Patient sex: M
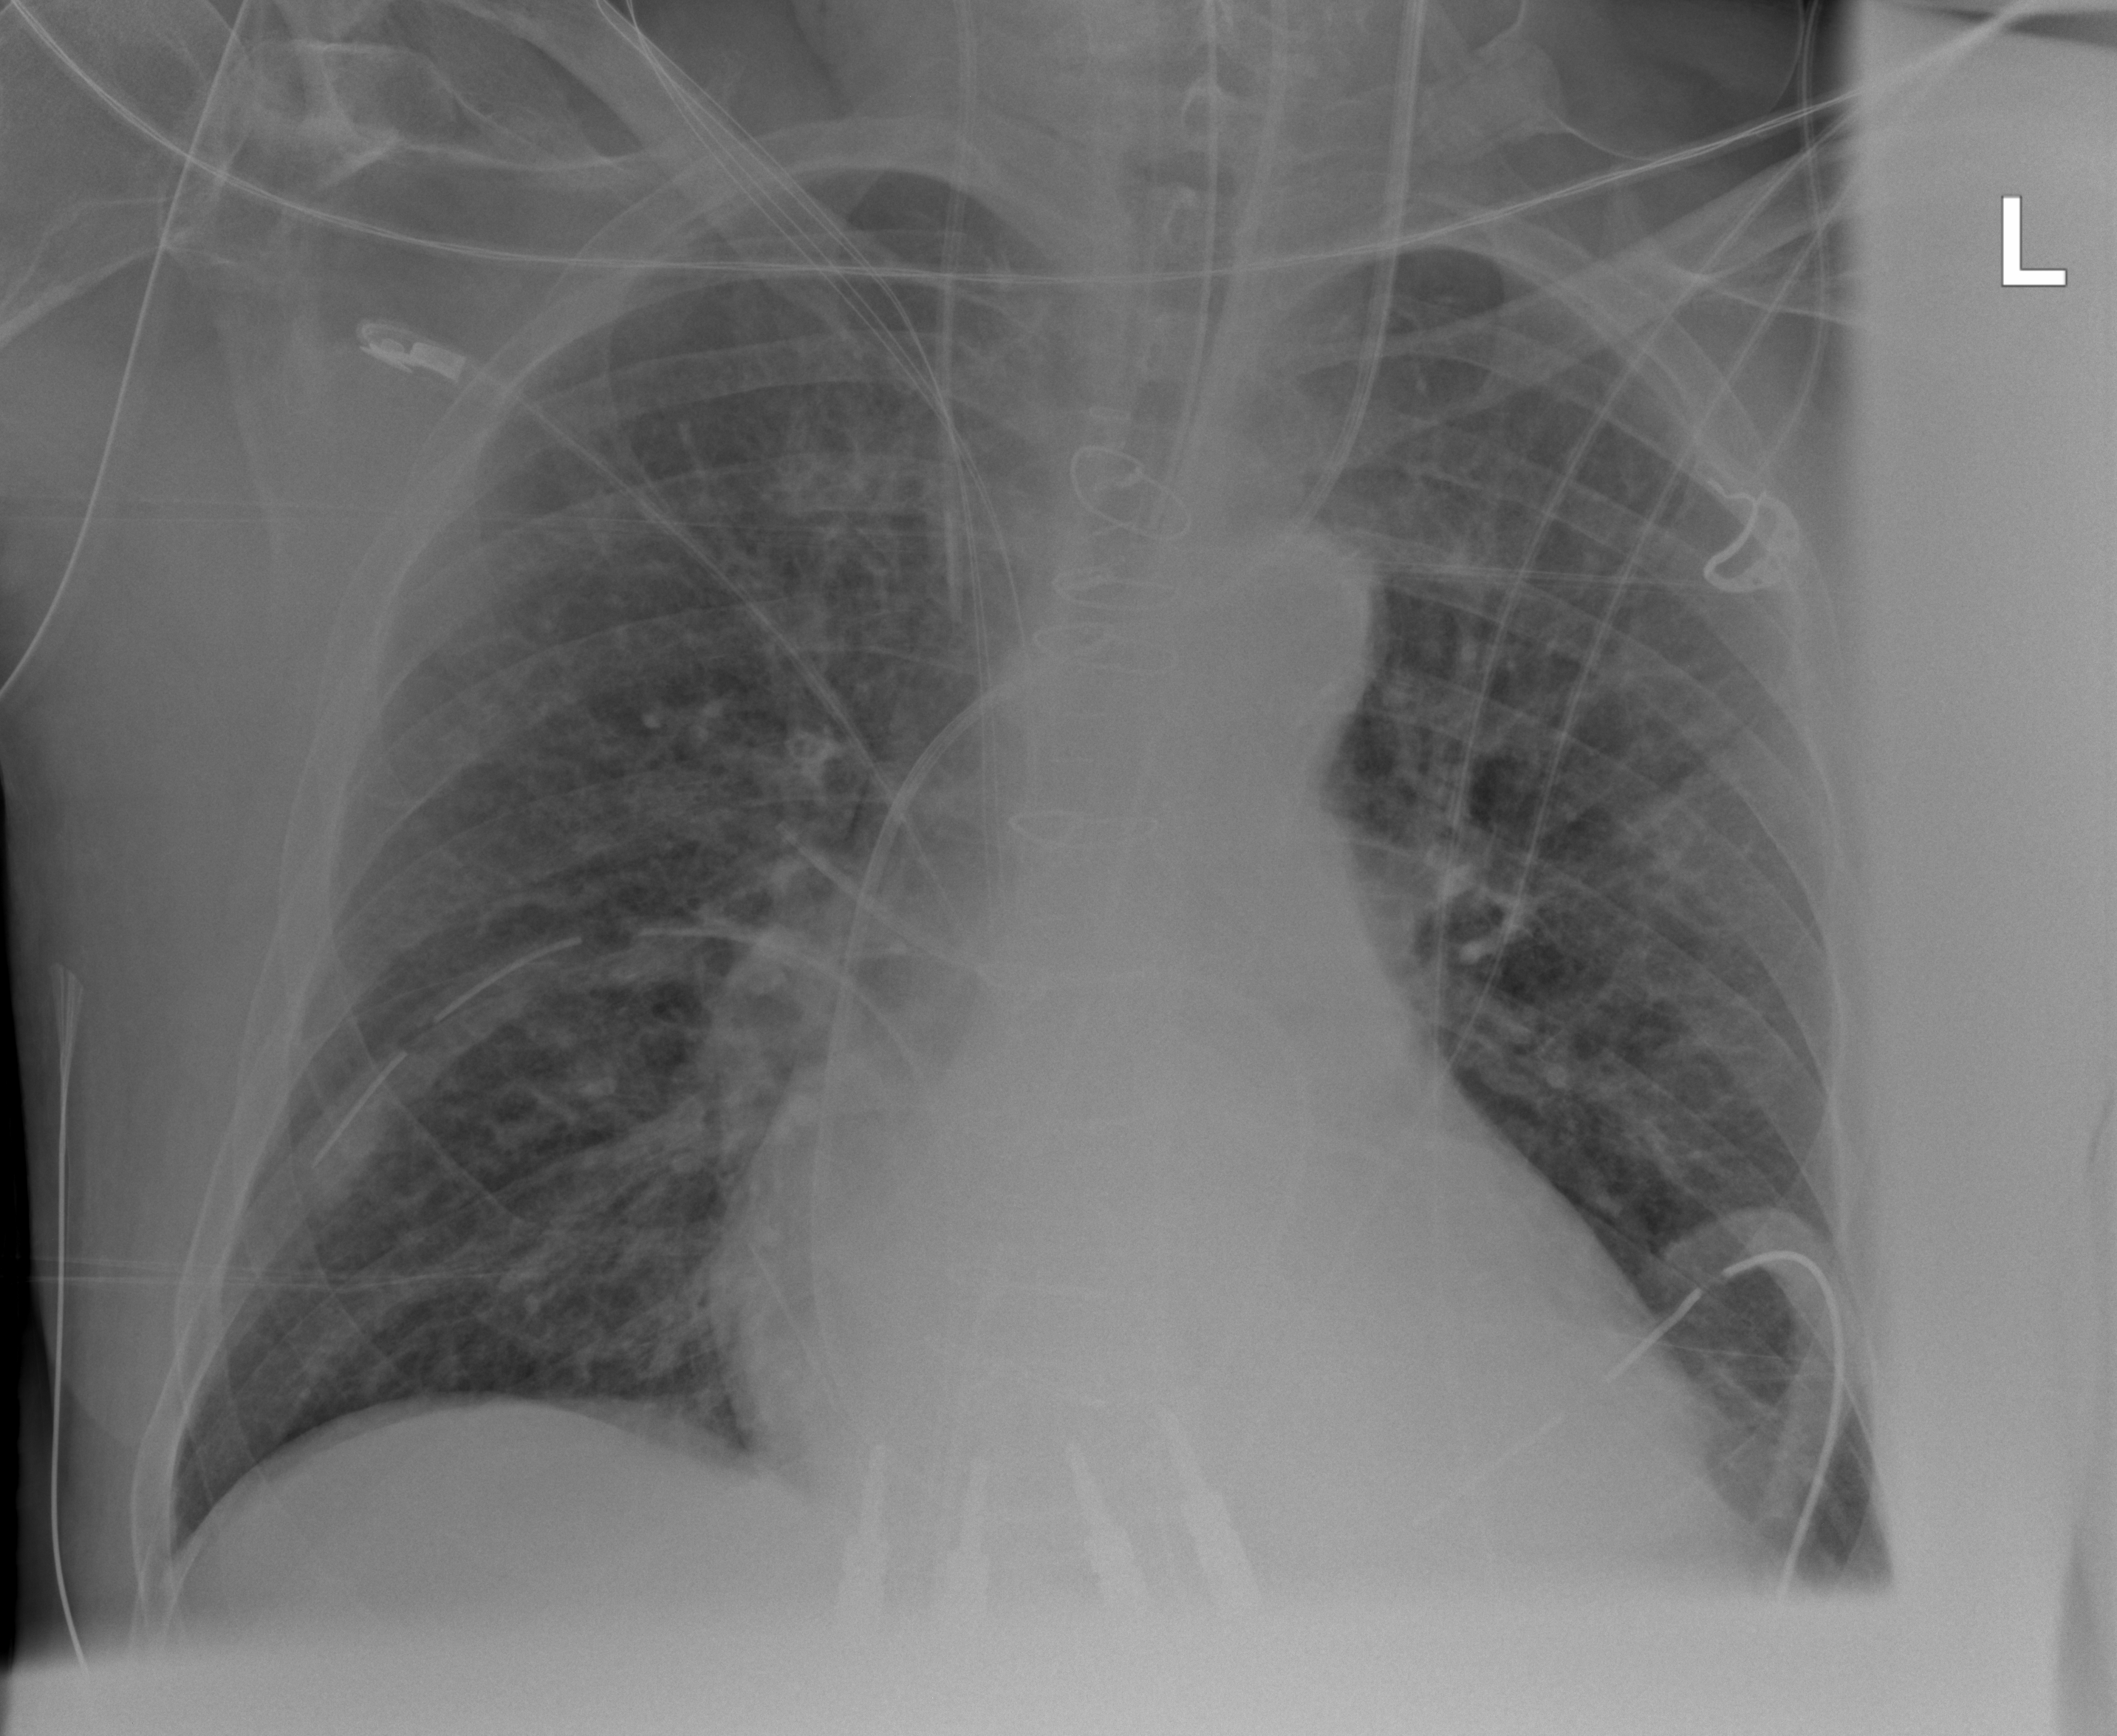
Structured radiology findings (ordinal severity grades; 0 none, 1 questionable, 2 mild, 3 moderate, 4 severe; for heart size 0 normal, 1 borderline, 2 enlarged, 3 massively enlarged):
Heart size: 2
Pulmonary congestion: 2
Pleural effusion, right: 0
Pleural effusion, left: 0
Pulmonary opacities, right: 2
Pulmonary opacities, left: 2
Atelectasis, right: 2
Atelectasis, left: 2